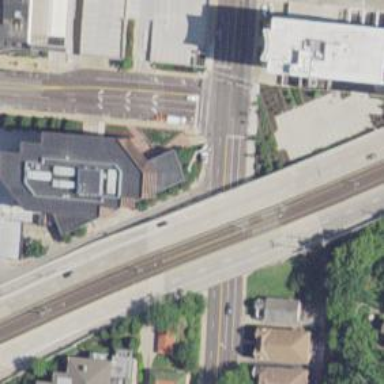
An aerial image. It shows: Light rail bridge with electrified contact line.